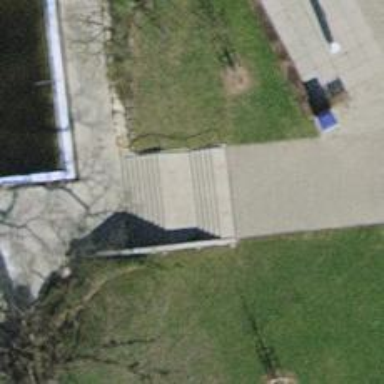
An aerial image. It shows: Set of concrete steps.